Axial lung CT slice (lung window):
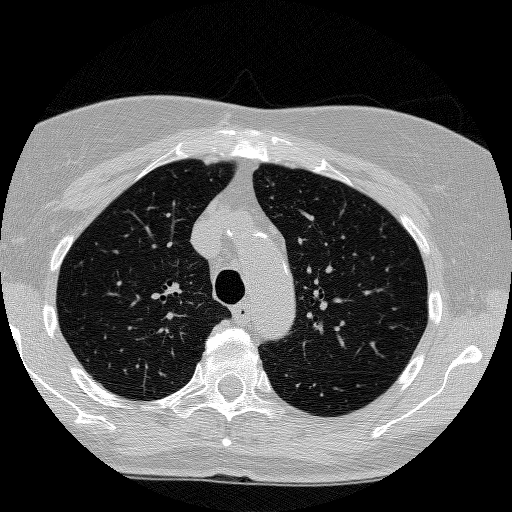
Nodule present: no